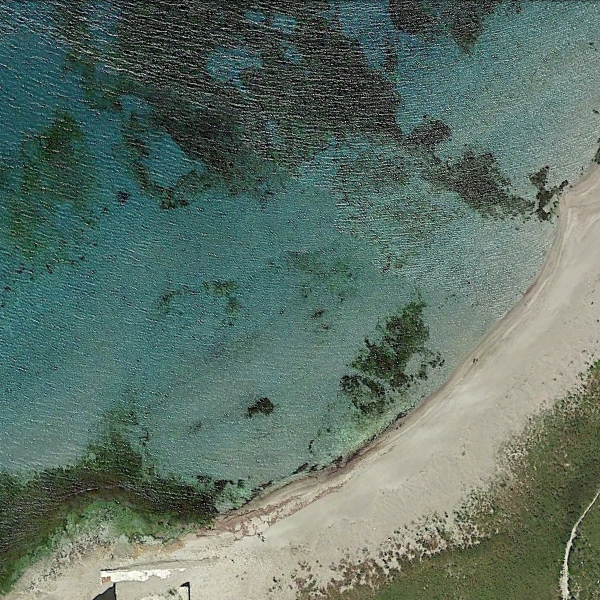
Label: Beach